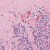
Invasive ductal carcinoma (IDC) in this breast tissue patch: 1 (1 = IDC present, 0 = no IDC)